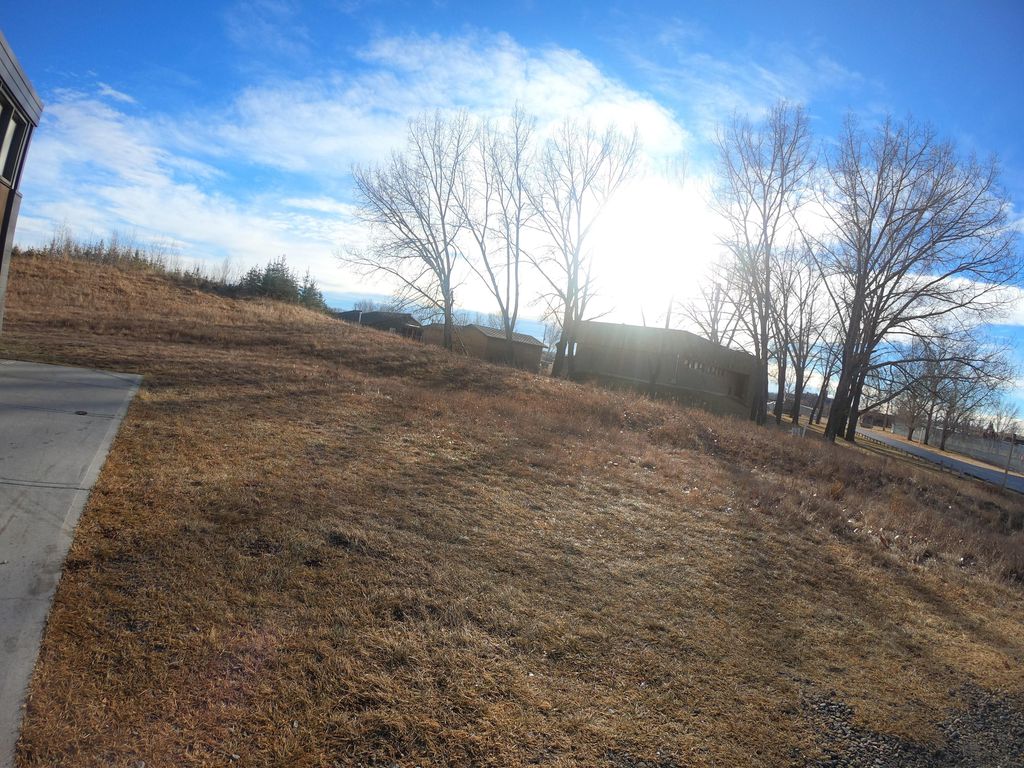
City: calgary